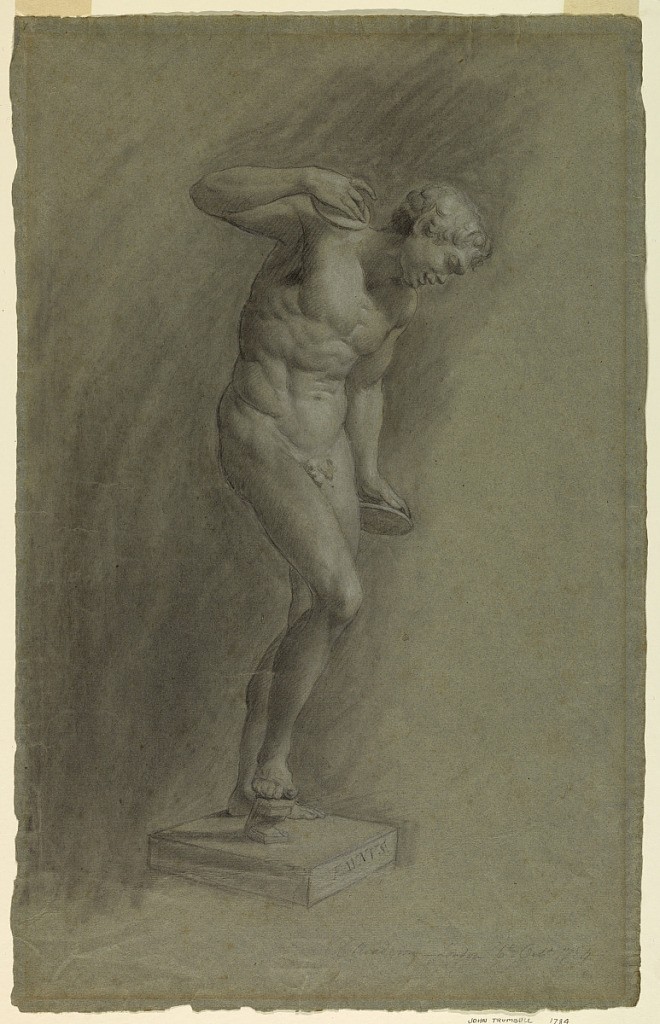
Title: Dancing Faun
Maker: John Trumbull, American, 1756–1843
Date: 1784
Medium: Black and white chalk on greyish-blue paper
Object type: Drawing
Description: Drawn after a plastic cast. Shown obliquely from the right front corner.